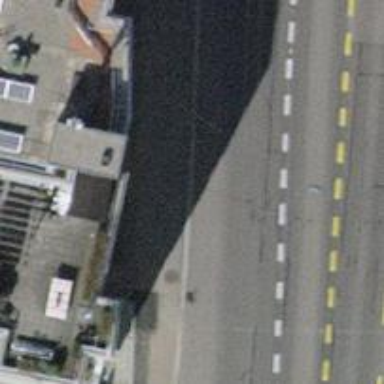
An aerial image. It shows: Parking entrance.